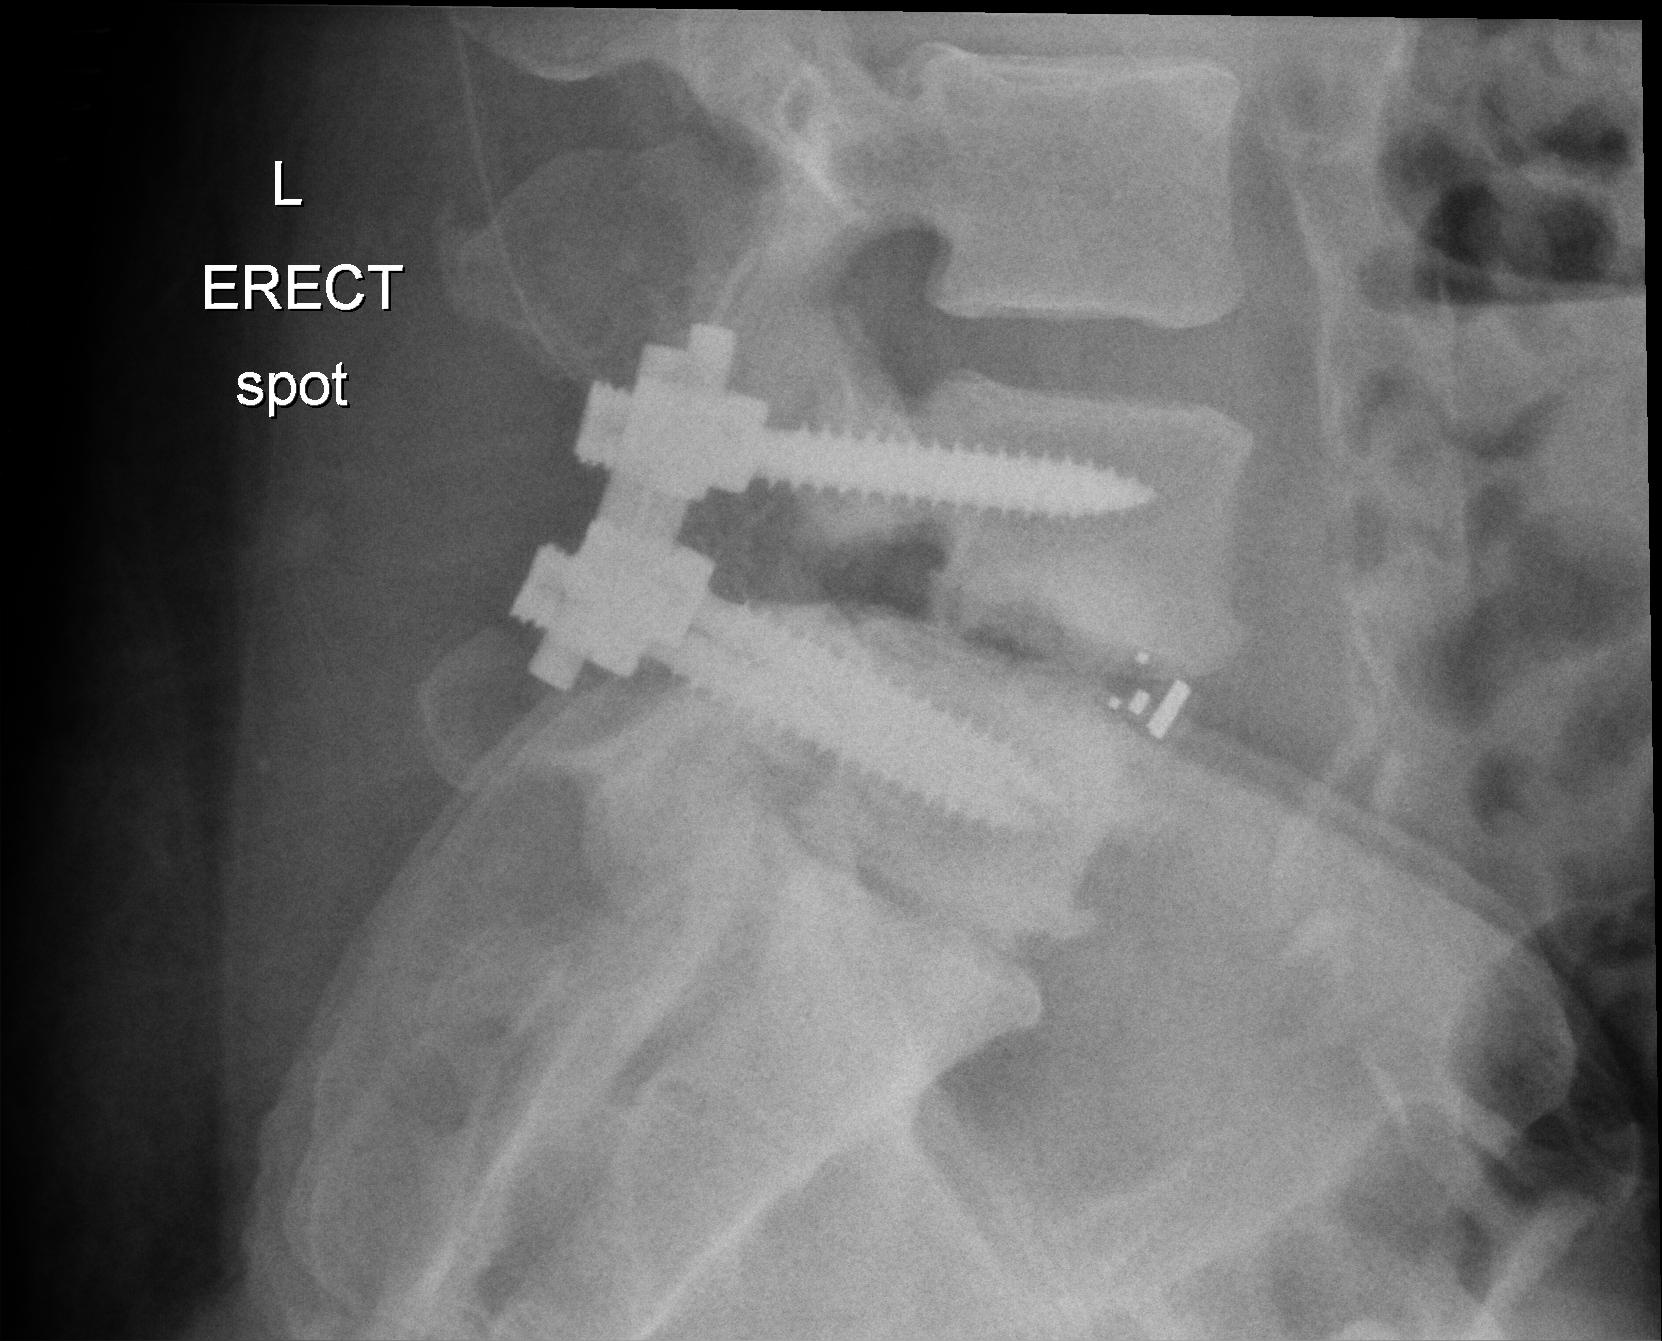
View: L5 S1
Implant manufacturer: nuvasive reline